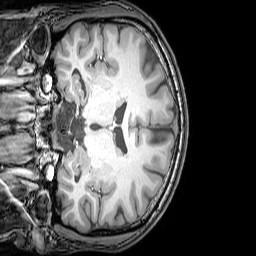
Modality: T1w
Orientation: coronal
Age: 26
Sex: male
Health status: healthy
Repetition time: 0.081 s
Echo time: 0.037 s